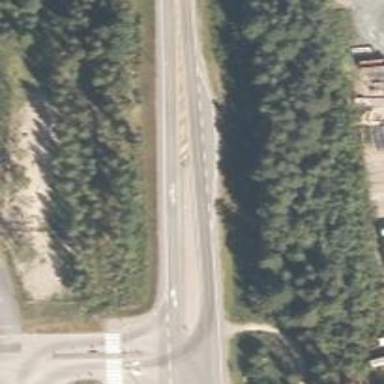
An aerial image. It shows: Secondary road with asphalt surface.